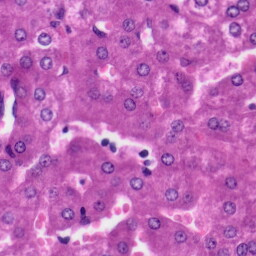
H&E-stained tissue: Liver